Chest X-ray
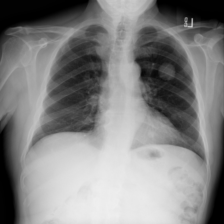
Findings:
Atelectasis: negative
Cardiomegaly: negative
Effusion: negative
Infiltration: negative
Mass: negative
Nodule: negative
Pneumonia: negative
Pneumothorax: negative
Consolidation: negative
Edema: negative
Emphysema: negative
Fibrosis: negative
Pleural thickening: negative
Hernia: negative